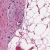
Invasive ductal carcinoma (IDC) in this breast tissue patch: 1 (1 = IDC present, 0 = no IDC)